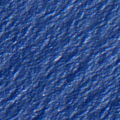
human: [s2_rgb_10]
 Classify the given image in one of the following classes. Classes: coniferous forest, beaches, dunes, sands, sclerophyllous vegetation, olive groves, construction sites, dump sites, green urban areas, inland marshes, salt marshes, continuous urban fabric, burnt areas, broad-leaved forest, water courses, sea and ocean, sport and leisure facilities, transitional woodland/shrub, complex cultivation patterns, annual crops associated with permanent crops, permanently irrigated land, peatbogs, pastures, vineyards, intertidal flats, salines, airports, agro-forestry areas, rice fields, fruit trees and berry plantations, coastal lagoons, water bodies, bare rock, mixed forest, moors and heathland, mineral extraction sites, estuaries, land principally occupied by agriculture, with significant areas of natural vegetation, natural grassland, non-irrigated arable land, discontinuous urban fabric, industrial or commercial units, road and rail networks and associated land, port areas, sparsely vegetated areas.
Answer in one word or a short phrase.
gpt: sea and ocean